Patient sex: F
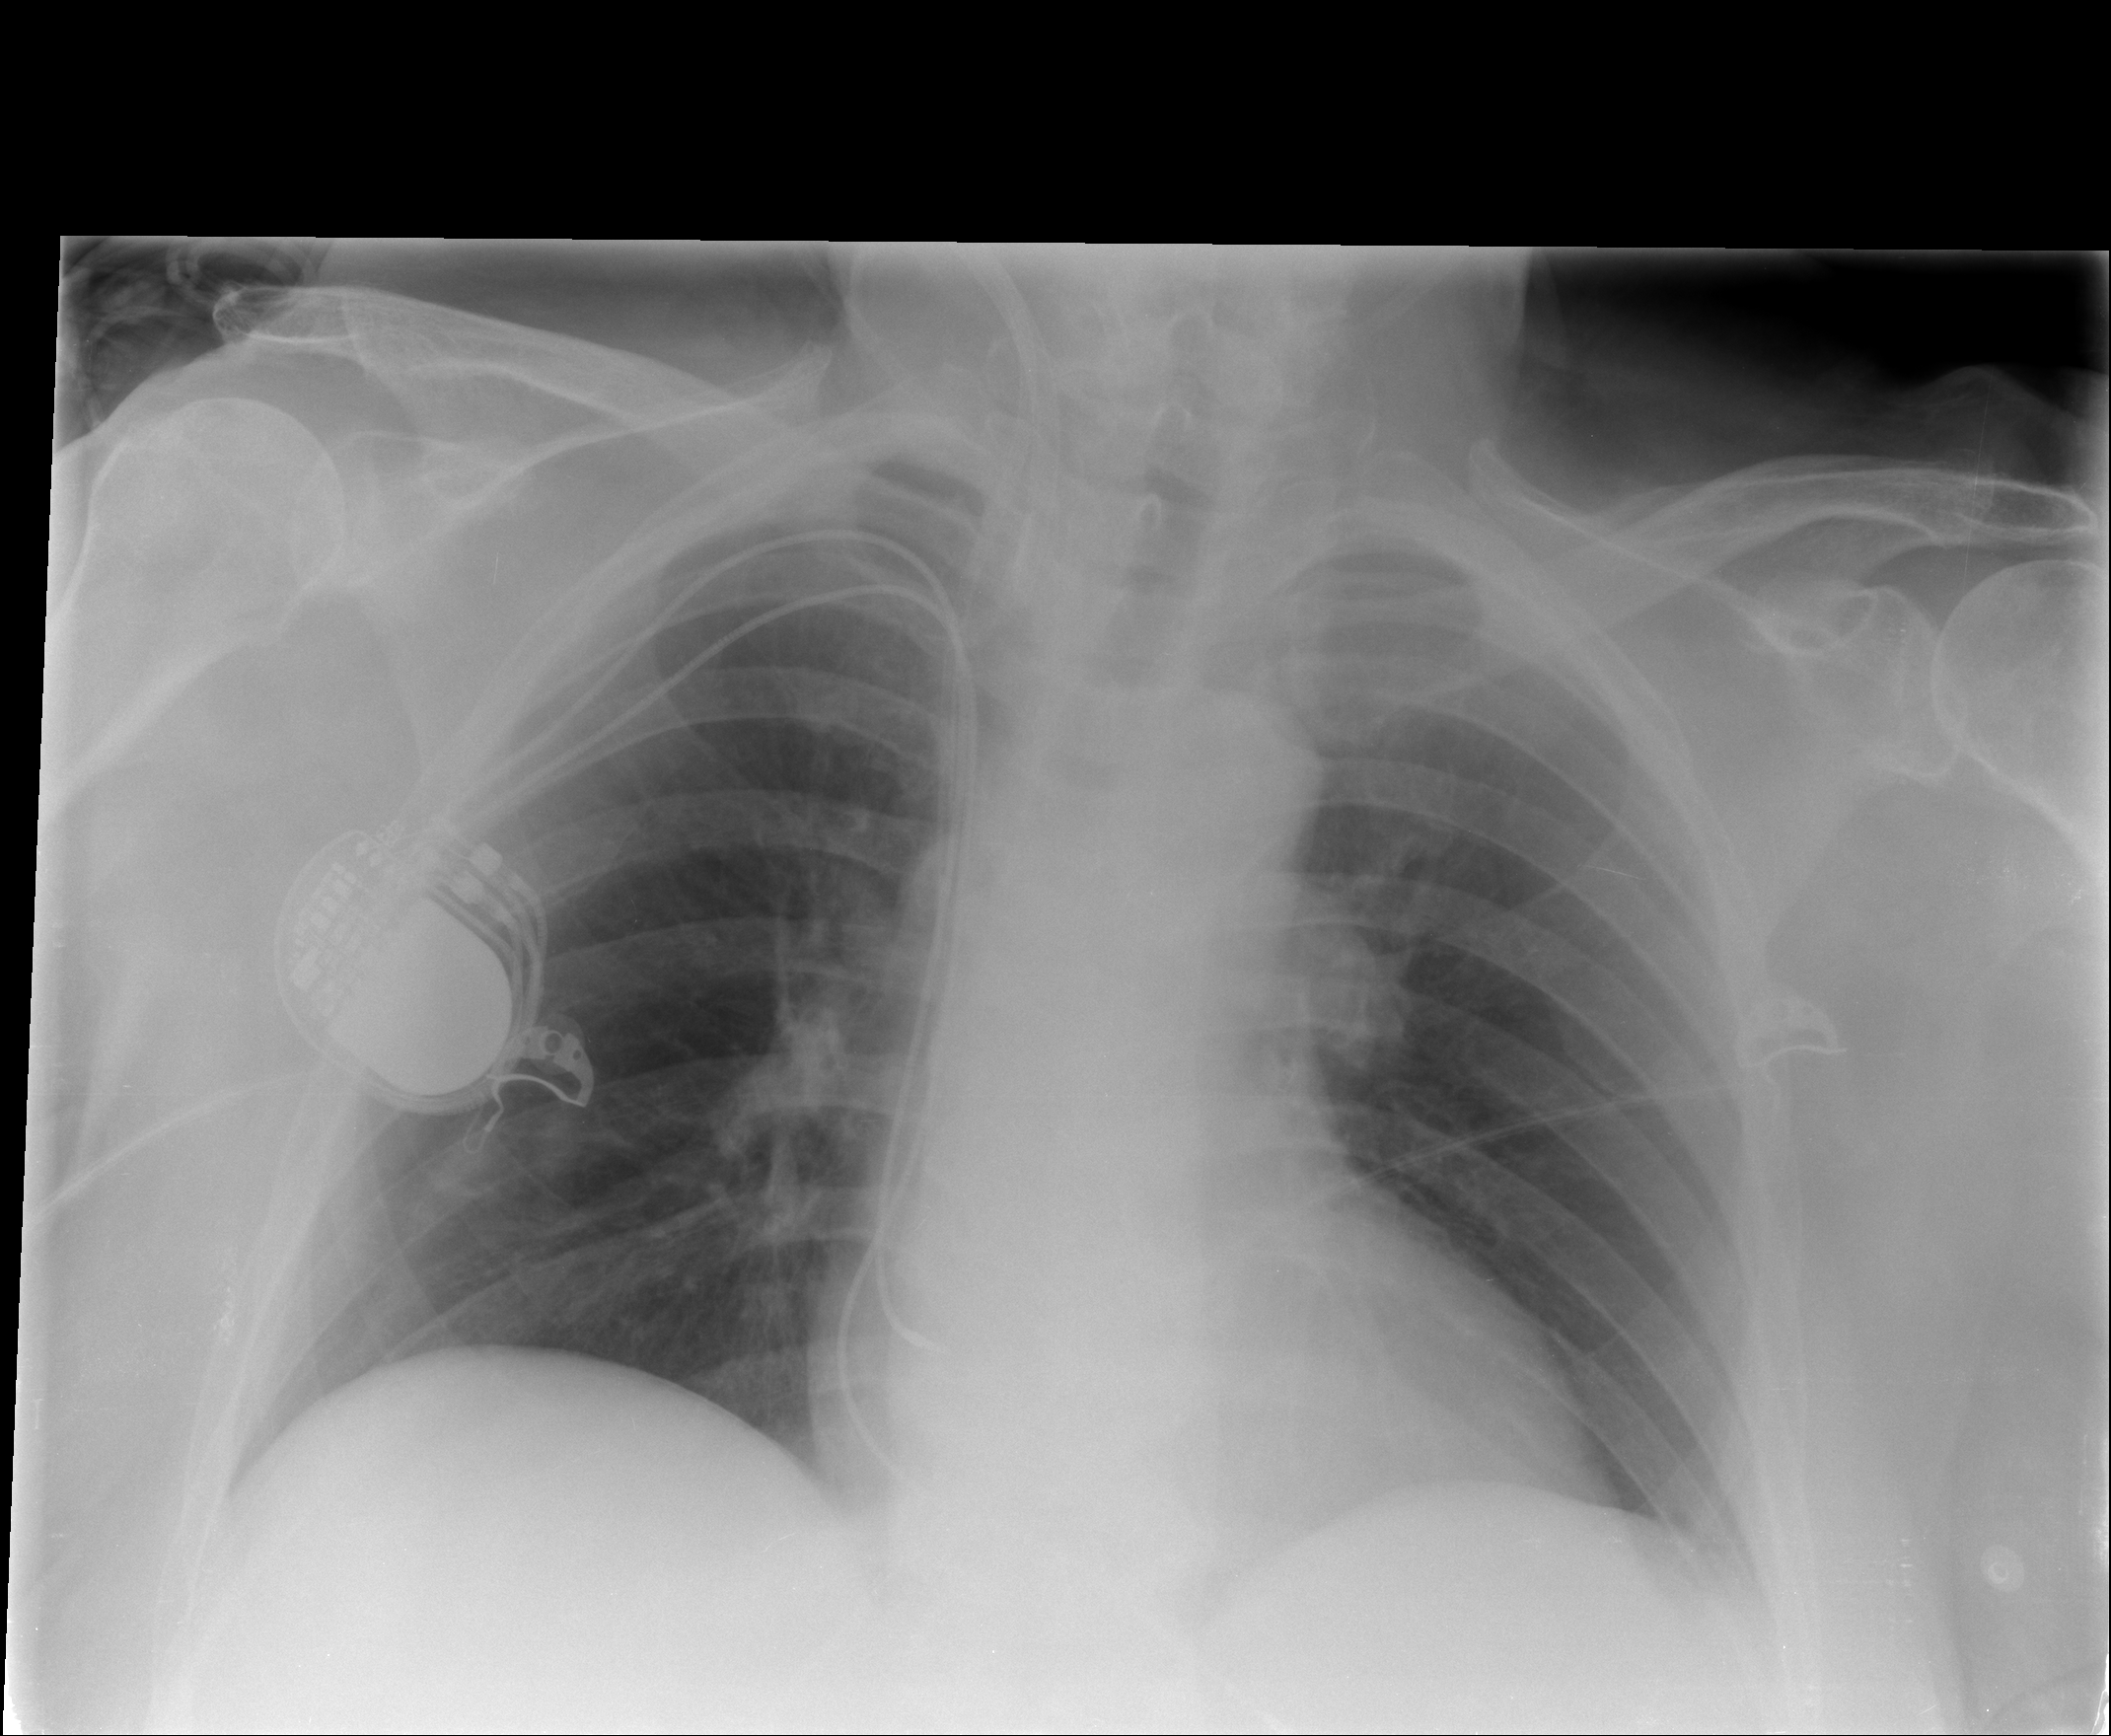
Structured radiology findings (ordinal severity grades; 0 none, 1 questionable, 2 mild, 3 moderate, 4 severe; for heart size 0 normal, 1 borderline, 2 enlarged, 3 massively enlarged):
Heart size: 0
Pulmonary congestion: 3
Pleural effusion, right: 0
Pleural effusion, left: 0
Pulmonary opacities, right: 0
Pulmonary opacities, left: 0
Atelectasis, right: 0
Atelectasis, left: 0